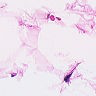
Metastatic tissue present: no